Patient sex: F
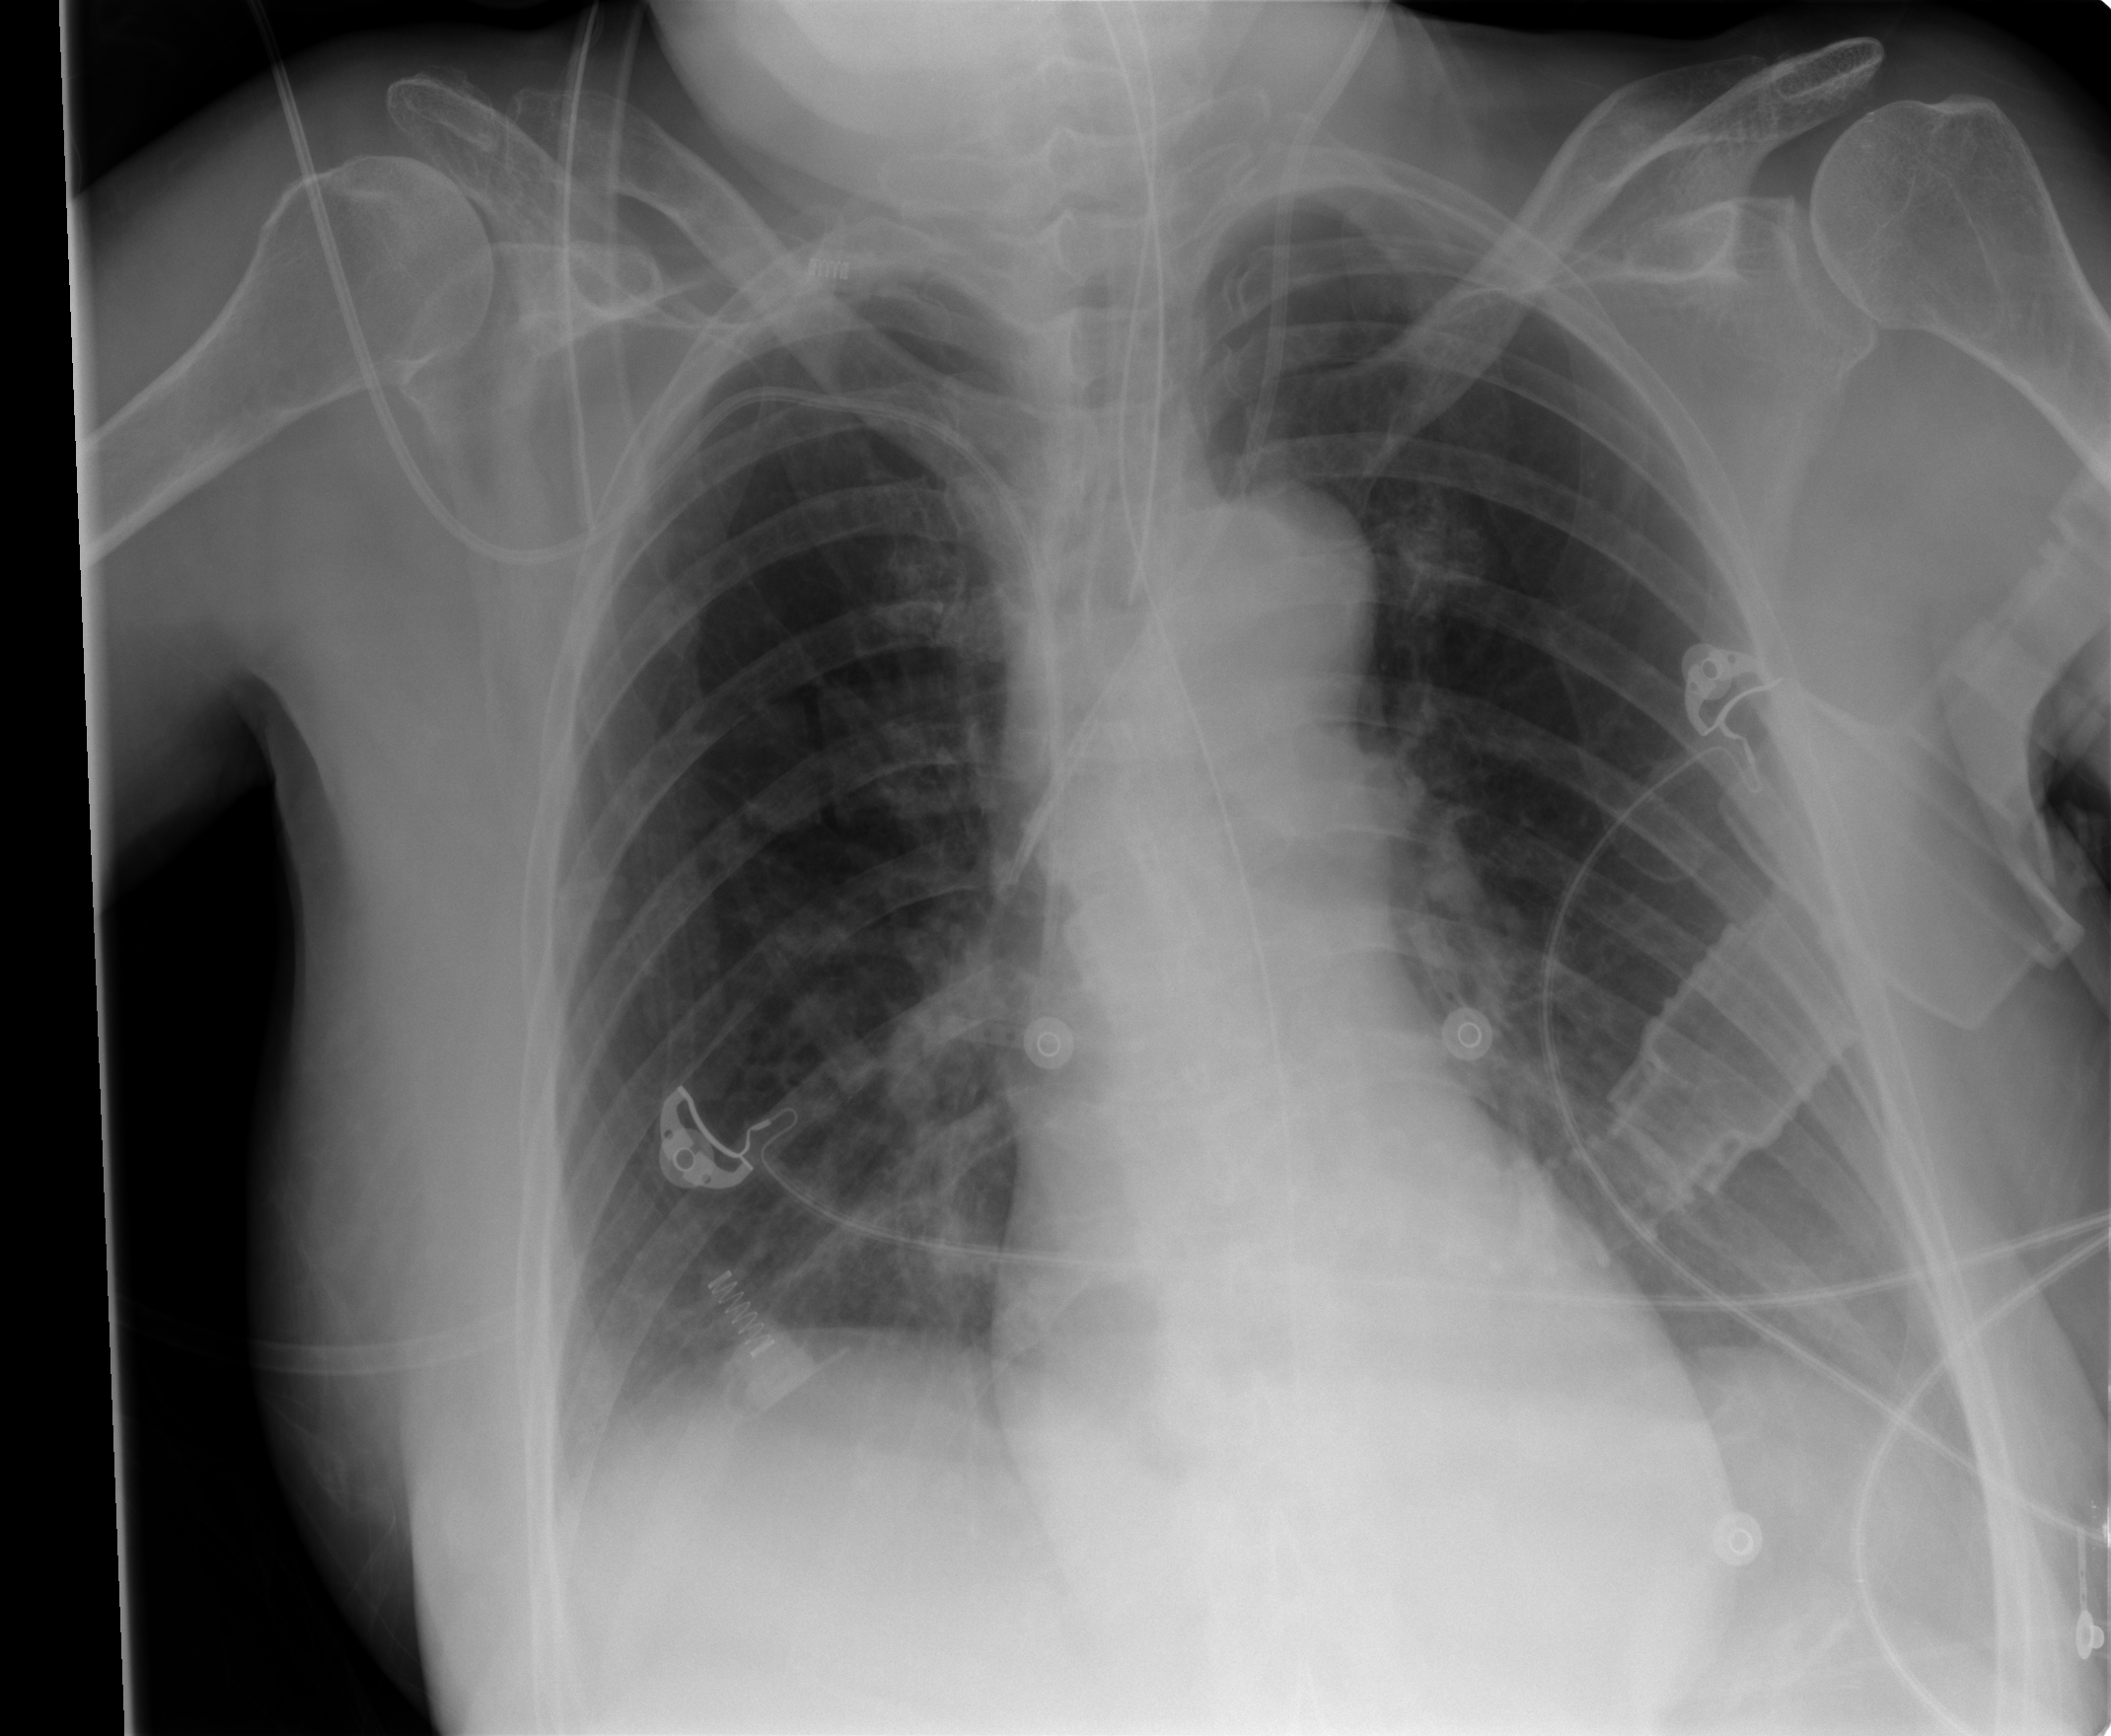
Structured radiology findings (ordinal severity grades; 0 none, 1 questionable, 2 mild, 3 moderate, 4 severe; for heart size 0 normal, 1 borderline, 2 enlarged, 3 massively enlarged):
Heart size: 0
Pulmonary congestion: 0
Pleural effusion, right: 0
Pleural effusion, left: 1
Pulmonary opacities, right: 1
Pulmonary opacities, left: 0
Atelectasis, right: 1
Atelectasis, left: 0